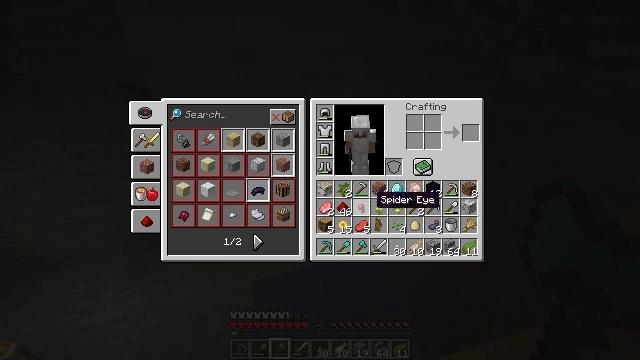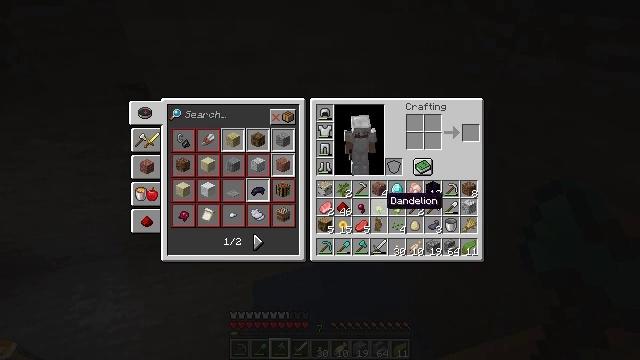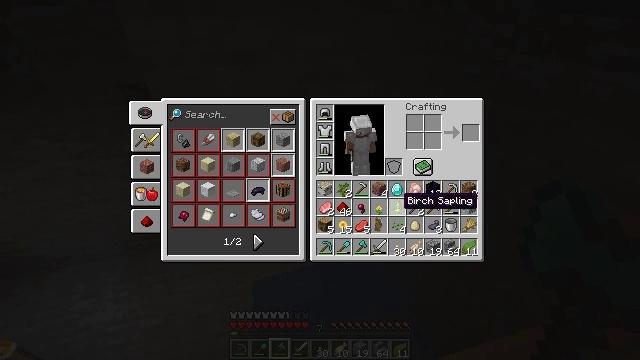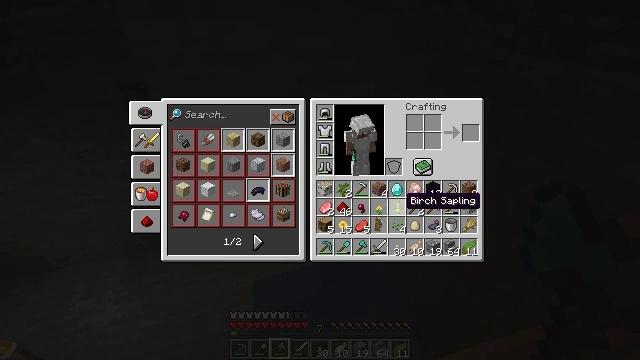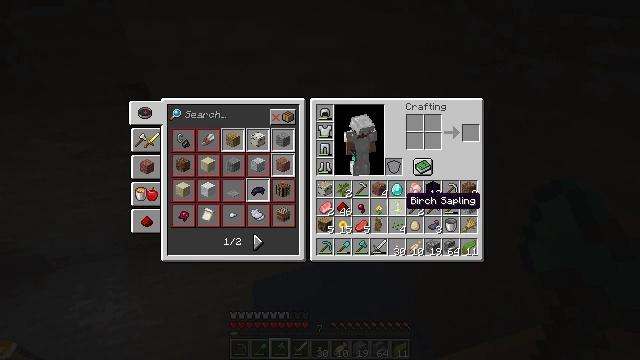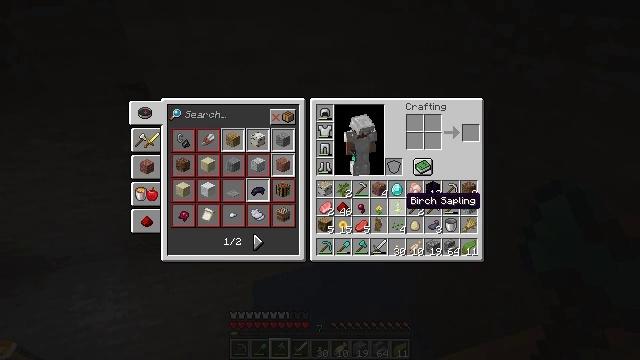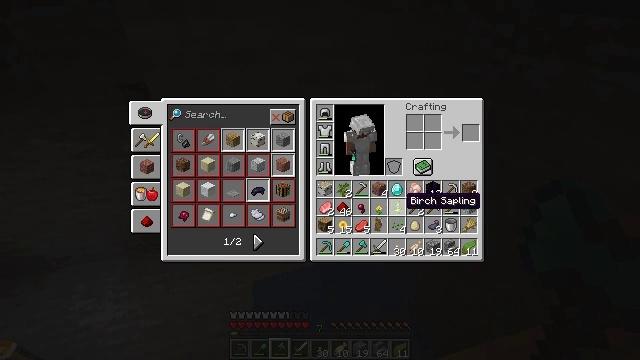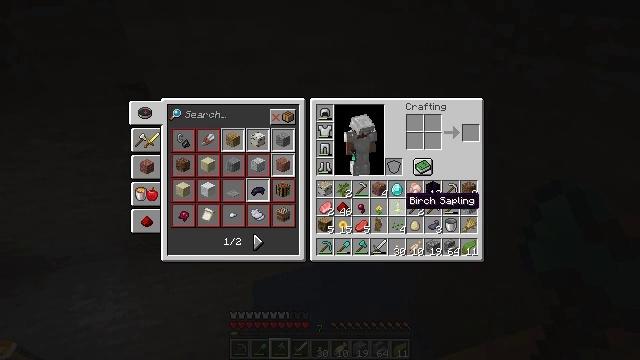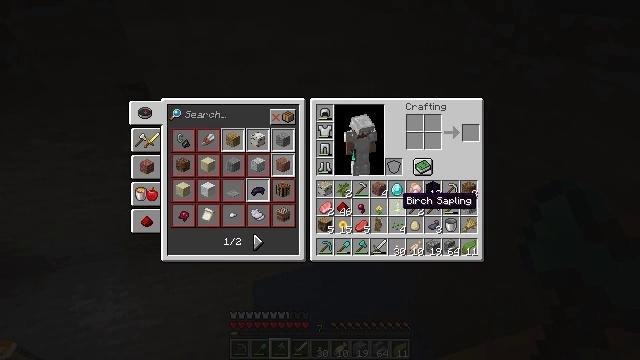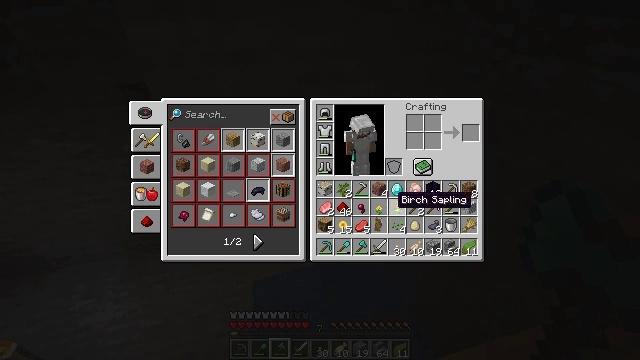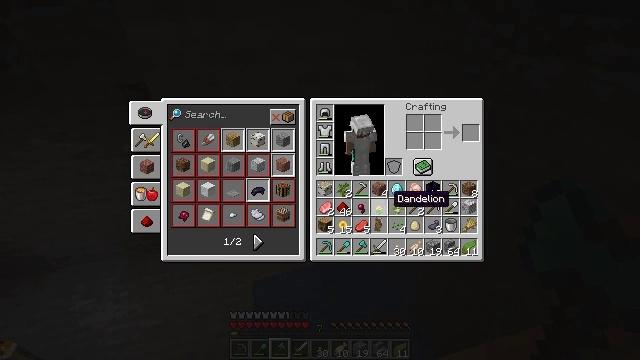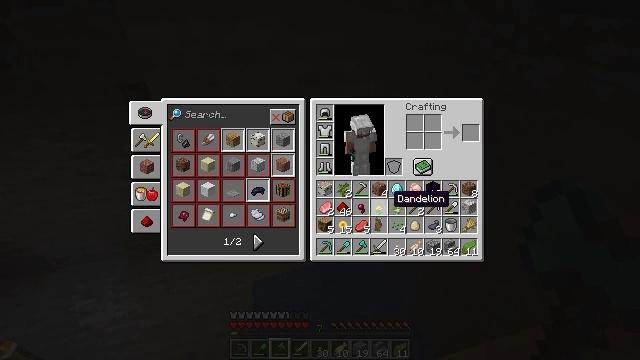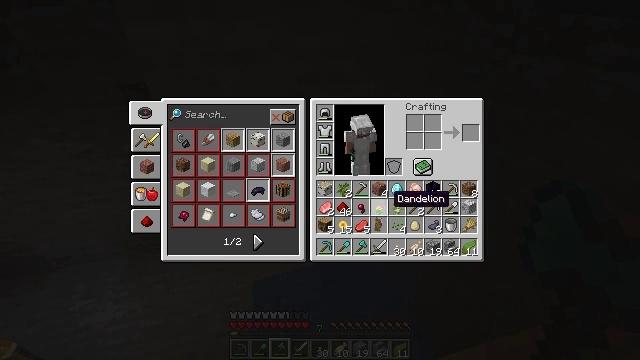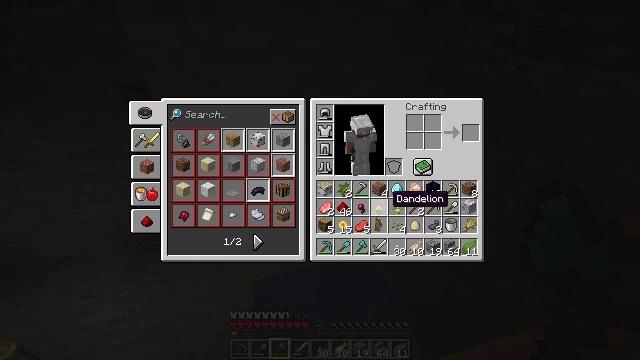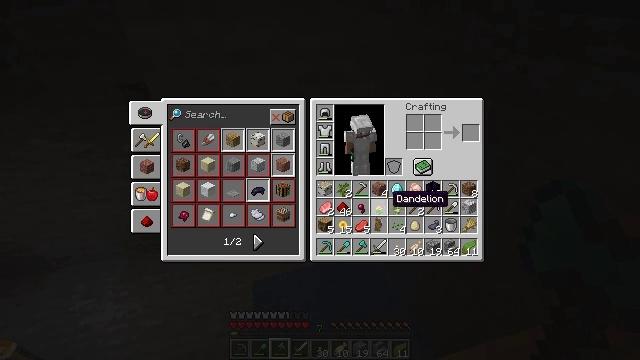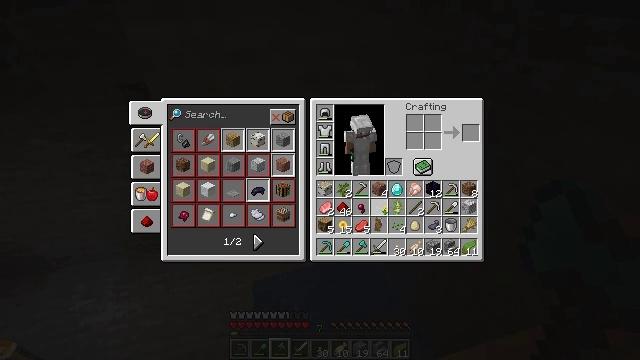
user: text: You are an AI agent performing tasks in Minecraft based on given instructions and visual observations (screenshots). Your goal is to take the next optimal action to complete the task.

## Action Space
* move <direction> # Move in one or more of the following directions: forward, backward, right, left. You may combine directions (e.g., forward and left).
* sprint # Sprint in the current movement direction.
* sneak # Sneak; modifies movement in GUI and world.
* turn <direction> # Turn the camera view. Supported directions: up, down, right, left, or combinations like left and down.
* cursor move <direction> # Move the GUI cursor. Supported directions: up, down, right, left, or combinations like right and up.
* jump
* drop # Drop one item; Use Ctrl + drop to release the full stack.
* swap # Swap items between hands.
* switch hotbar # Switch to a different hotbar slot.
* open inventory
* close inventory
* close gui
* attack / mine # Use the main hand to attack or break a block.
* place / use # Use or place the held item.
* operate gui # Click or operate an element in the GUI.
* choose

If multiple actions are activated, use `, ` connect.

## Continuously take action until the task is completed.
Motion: motion action
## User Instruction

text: Drop a dandelion.
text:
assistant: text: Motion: cursor move right
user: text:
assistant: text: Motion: cursor move right
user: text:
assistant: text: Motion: no_op
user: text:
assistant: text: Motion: no_op
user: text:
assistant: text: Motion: no_op
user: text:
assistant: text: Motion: no_op
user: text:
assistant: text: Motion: no_op
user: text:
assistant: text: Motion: no_op
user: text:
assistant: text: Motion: no_op
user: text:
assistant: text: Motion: no_op
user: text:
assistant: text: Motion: no_op
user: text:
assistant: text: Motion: no_op
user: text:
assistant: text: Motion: no_op
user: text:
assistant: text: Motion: no_op
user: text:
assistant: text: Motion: operate gui
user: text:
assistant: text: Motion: operate gui
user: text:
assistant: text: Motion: operate gui
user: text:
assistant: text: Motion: cursor move right and up
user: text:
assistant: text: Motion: cursor move right and up
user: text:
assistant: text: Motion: cursor move right and up
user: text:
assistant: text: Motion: cursor move right and up
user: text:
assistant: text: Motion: cursor move right and up
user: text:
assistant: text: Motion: cursor move right and up
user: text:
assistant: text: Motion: cursor move right
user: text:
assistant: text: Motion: operate gui
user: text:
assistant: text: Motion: operate gui
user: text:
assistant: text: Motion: operate gui
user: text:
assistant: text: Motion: no_op
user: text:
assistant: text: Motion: no_op
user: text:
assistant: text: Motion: cursor move left